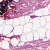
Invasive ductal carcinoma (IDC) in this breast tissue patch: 0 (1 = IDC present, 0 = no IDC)